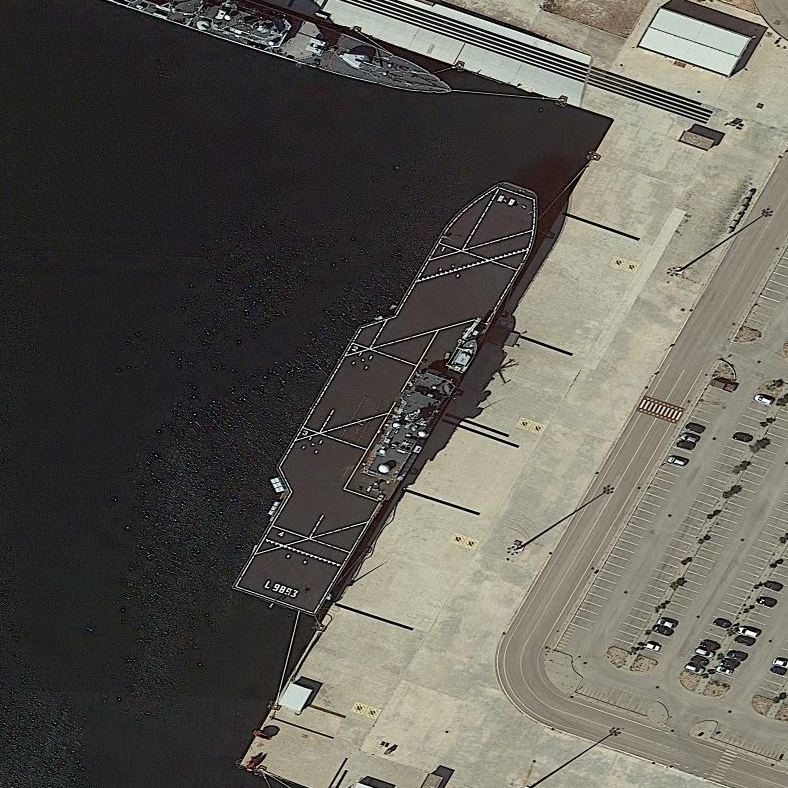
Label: assault